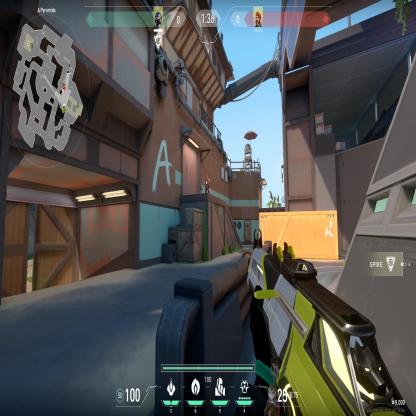
Label: enemy